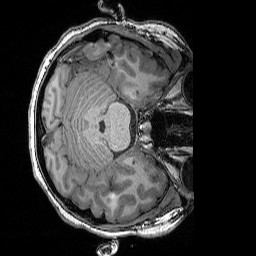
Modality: T1w
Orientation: axial
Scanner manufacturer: siemens
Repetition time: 2.25 s
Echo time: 0.00418 s